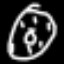
Label: donut